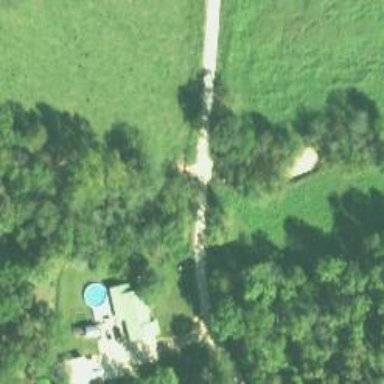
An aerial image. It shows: Culvert tunnel.